Question: I have created a grouped table view like in the image below. but data in the table row , appears and disappears when we scroll up (or) scroll down the page , when we scroll up first 2 rows will go up (beyond the view) then if we scroll down both rows will take same value,, y its so? can any one help me

Thanks in advance.
like following code i am designing the table cell where 'CustomCellStudentData' is class there i am creating like lable frames, text field frames
'''
- (UITableViewCell *)tableView:(UITableView *)tableView
cellForRowAtIndexPath:(NSIndexPath *)indexPath
{
static NSString *CellIdentifier = @"Cell";
CustomCellStudentData *cell = [tableView dequeueReusableCellWithIdentifier:CellIdentifier];
if (cell == nil) {
cell = [[[CustomCellStudentData alloc] initWithFrame:CGRectZero reuseIdentifier:CellIdentifier] autorelease];
}
switch(indexPath.section)
{
case 0:
switch (indexPath.row)
{
case 0:
{
tfText[0] = [[UITextField alloc] initWithFrame:CGRectMake(100,10, 200, 40)];
cell.accessoryView = tfText[0];
tfText[0].delegate=self;
tfText[0].placeholder =@"<Student Name>";
cell.primaryLabel.text =@"Student Name: ";
}
break;
case 1:
{
tfText[1] = [[UITextField alloc] initWithFrame:CGRectMake(100,10, 200, 40)];
cell.accessoryView = tfText[1];
tfText[1].delegate=self;
tfText[1].placeholder =@"<Student Age>";
cell.primaryLabel.text =@"Student Age: ";
}
}
}
'''
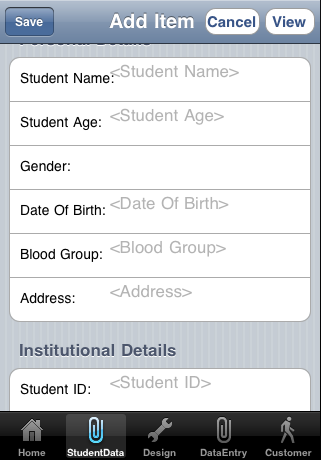
Answer: '''
cell = [[[CustomCellStudentData alloc] initWithFrame:CGRectZero reuseIdentifier:nil] autorelease];
'''